Question: I have this code:
'''
public void AddNode(string Node)
{
try
{
treeView.Nodes.Add(Node);
treeView.Refresh();
}
catch (Exception ex)
{
MessageBox.Show(ex.ToString());
}
}
'''
Very simple as you see, this method gets file path. like 'C:\Windows
otepad.exe'
Now i want the TreeView to show it like FileSystem..
'''
-C: +Windows
'''
And if i click the '+' it gets like this:
'''
-C: -Windows
notepad.exe
'''
Here is what i get now from sending theses pathes to the method above:

How can i do that it will arrange the nodes?
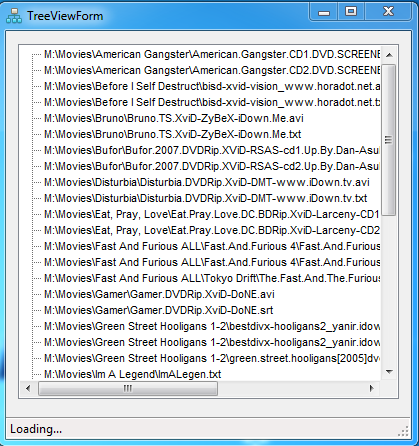
Answer: If I were you, I would split the input string onto substrings, using the <URL> exist.
Here is my code:
'''
...
AddString(@"C:\Windows\Notepad.exe");
AddString(@"C:\Windows\TestFolder\test.exe");
AddString(@"C:\Program Files");
AddString(@"C:\Program Files\Microsoft");
AddString(@"C:\test.exe");
...
private void AddString(string name) {
string[] names = name.Split(new char[] { '\\' }, StringSplitOptions.RemoveEmptyEntries);
TreeNode node = null;
for(int i = 0; i < names.Length; i++) {
TreeNodeCollection nodes = node == null? treeView1.Nodes: node.Nodes;
node = FindNode(nodes, names[i]);
if(node == null)
node = nodes.Add(names[i]);
}
}
private TreeNode FindNode(TreeNodeCollection nodes, string p) {
for(int i = 0; i < nodes.Count; i++)
if(nodes[i].Text.ToLower(CultureInfo.CurrentCulture) == p.ToLower(CultureInfo.CurrentCulture))
return nodes[i];
return null;
}
'''